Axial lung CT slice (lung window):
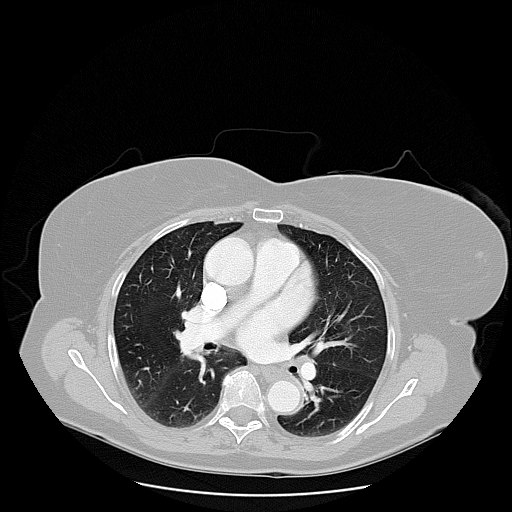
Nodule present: no